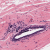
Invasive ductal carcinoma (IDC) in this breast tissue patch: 0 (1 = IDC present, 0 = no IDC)